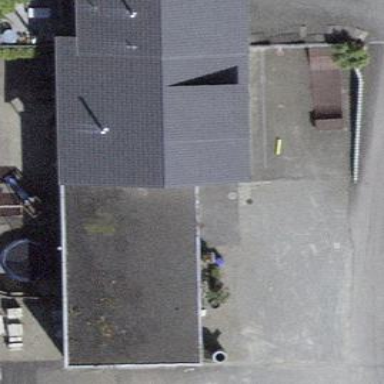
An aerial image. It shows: Building with flat roof.